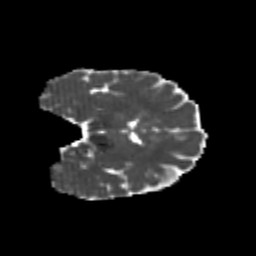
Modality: MD
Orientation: coronal
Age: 23
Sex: female
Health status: healthy
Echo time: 0.074 s